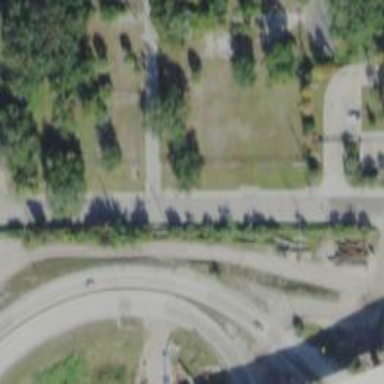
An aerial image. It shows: Secondary road with asphalt surface and sidewalk on the left side.